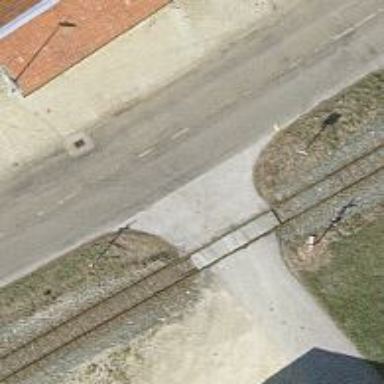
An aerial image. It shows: Level crossing along the railway.